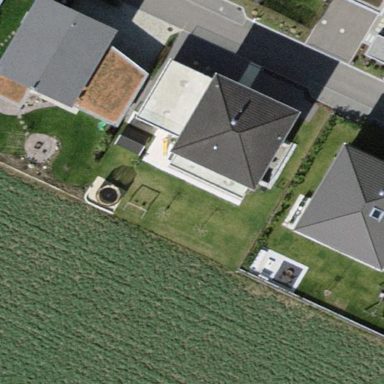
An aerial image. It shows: Simple house.